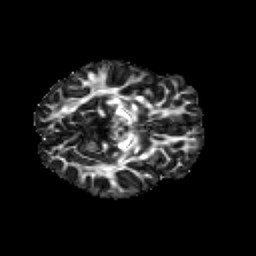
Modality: FA
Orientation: axial
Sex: male
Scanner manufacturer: siemens
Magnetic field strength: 3 T
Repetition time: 5 s
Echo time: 0.071 s